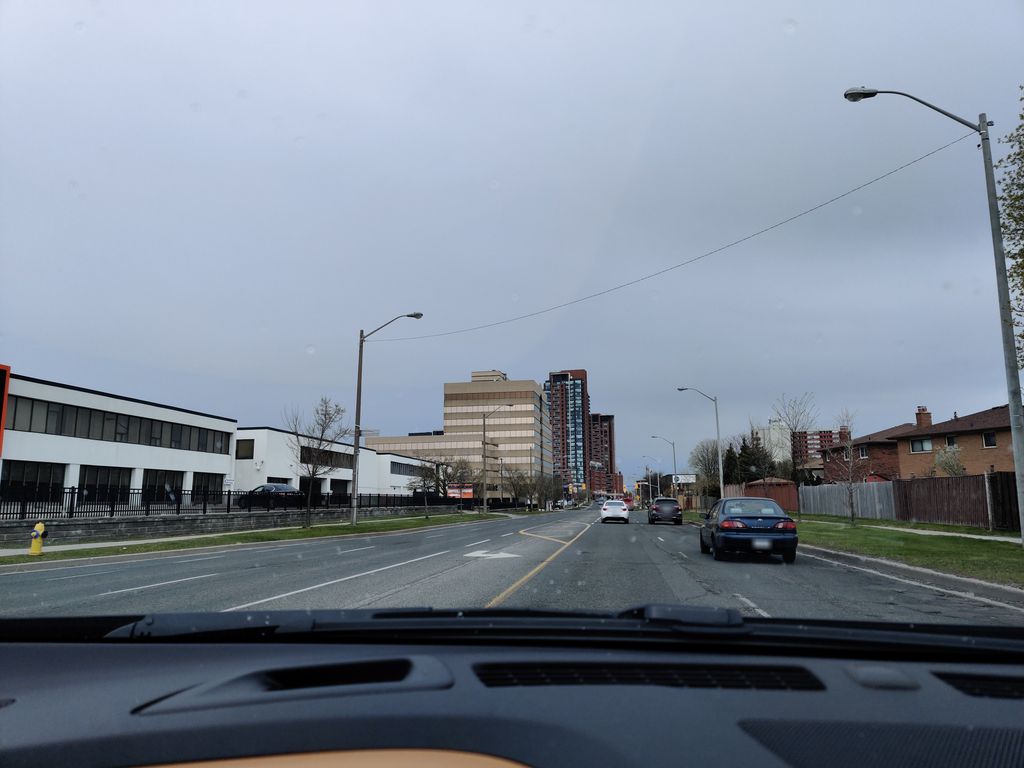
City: toronto